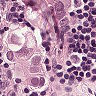
Metastatic tissue present: yes